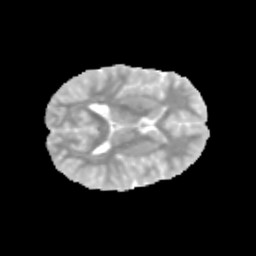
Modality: MD
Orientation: axial
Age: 12
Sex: male
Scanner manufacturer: siemens
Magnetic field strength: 3 T
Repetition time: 3.8 s
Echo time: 0.07 s